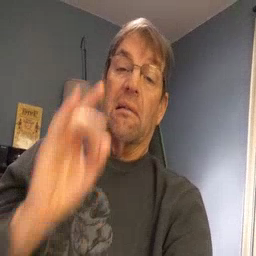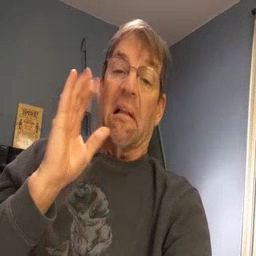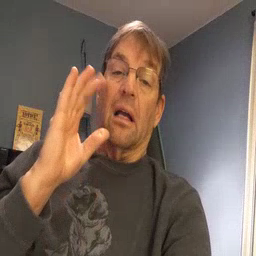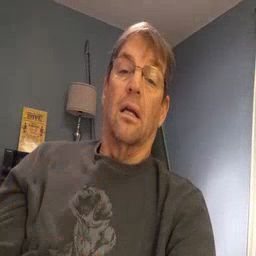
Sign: yucky